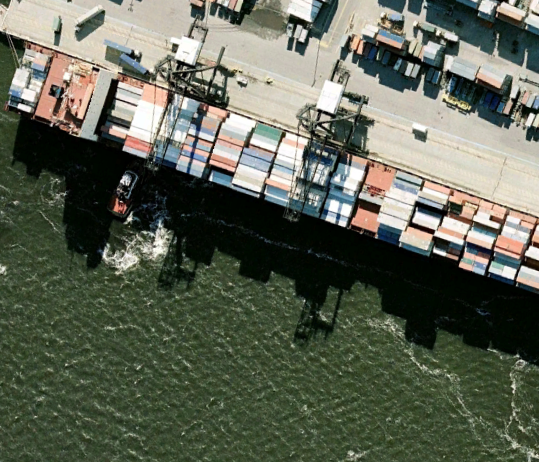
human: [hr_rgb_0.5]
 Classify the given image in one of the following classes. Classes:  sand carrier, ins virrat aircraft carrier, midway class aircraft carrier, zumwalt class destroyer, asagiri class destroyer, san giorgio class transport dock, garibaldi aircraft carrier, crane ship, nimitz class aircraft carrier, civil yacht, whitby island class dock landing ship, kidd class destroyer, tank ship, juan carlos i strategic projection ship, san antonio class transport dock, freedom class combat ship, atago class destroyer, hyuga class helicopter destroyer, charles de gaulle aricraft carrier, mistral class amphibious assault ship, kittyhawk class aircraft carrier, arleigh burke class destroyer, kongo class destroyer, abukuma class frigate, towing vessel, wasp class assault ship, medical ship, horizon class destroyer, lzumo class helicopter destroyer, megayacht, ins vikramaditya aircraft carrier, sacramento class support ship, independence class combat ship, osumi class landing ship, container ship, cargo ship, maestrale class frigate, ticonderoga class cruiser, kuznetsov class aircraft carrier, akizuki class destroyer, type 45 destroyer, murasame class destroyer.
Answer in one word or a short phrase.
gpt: Container ship